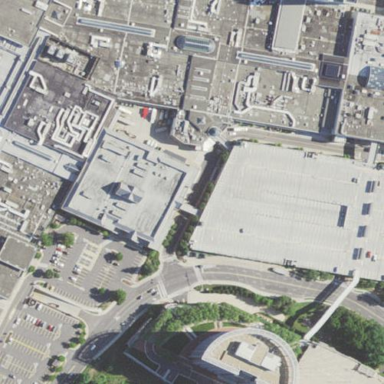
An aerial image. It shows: Retail building that serves as mall.